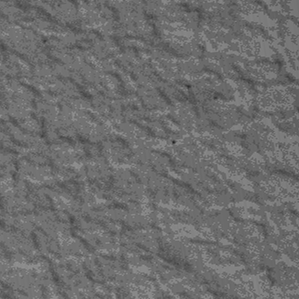
Label: frost